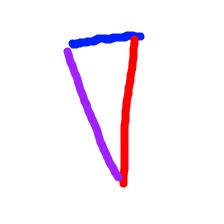
Shape: triangle